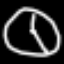
Label: clock